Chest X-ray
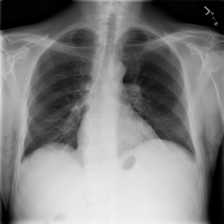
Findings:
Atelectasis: positive
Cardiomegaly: negative
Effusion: negative
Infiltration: negative
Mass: negative
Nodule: negative
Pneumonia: negative
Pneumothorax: negative
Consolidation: negative
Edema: negative
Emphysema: negative
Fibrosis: negative
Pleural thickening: negative
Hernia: negative